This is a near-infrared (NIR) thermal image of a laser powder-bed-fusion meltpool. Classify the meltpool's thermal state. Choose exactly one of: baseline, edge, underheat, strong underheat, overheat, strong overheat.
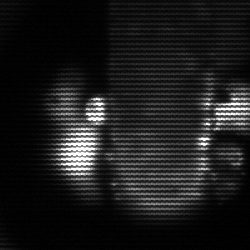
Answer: strong underheat